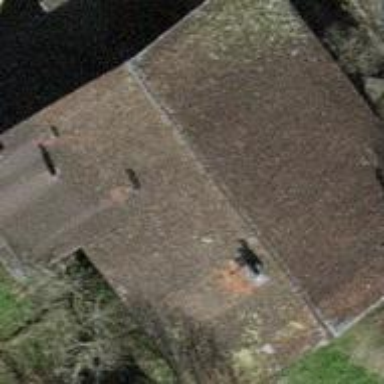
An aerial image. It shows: Simple house.